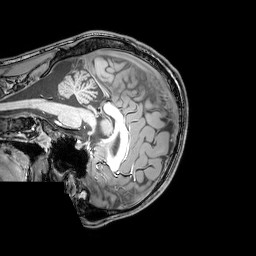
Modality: T1w
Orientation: sagittal
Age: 20
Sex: male
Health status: healthy
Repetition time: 0.081 s
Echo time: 0.037 s